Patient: sex M, age 24
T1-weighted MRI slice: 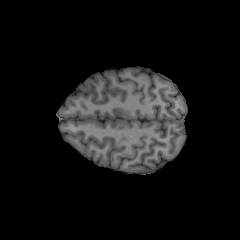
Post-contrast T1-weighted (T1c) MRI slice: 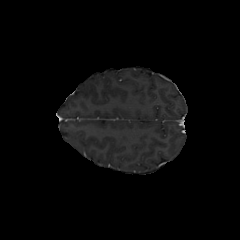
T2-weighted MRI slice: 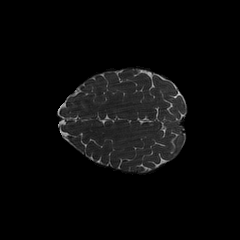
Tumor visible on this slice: no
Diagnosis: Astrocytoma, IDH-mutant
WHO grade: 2